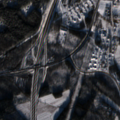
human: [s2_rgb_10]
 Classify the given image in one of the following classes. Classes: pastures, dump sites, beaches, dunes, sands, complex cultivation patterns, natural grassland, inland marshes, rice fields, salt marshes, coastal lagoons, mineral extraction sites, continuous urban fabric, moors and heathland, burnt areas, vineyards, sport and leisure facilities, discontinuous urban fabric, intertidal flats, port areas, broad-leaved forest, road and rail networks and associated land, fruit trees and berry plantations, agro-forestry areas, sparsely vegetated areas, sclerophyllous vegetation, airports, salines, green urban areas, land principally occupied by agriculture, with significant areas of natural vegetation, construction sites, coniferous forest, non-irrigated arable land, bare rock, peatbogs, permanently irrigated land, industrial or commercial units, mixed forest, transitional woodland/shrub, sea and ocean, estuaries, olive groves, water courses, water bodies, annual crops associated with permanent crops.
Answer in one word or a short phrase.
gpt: discontinuous urban fabric, land principally occupied by agriculture, with significant areas of natural vegetation, coniferous forest, mixed forest, transitional woodland/shrub